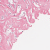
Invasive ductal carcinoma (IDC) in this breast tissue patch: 1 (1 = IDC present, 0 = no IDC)